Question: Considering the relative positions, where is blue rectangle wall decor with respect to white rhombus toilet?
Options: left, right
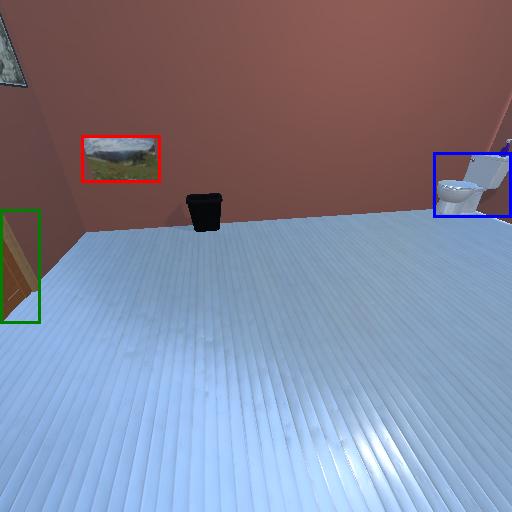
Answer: left